Question: The fiddle (it's a skeleton of my actual code): <URL>
The code:
CSS
'''
*
{
-webkit-box-sizing: border-box;
-moz-box-sizing: border-box;
box-sizing: border-box;
margin: 0; padding: 0;
}
html
{
height: 100%;
}
body
{
height: 100%;
background: #FEFFFB;
font-family: arial, verdana;
}
#layoutContainer
{
width: 100%;
height: 100%;
top: 0px;
left: 0px;
position: fixed;
}
#iframeHeader
{
width: 100%;
height: 50px;
border: 0;
}
#iframeStatusBar
{
width: 100%;
height: 15px;
border: 0;
}
#iframeMainMenu
{
width: 200px;
height: 100%;
}
#iframeCenterContent
{
width: 100%;
height: 100%;
top: 65px;
left: 200px;
position: fixed;
}
#iframeFooter
{
width: 100%;
height: 50px;
bottom: 0px;
left: 200px;
position: fixed;
}
'''
HTML
'''
<div id="layoutContainer">
<iframe id="iframeHeader" src="#" frameborder="0" hspace="0" vspace="0" marginheight="0" marginwidth="0"></iframe>
<iframe id="iframeStatusBar" src="#" frameborder="0" hspace="0" vspace="0" marginheight="0" marginwidth="0"></iframe>
<iframe id="iframeMainMenu" src="#"></iframe>
<iframe id="iframeCenterContent" src="#"></iframe>
<iframe id="iframeFooter" src="#"></iframe>
</div>
'''
And when I run my actual code in Chrome, it shows up as grey borders as shown in this image:

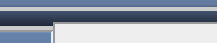
Answer: just add this to your CSS:
'''
iframe {
border: 0;
}
'''
See snippet below:
'''
* {
-webkit-box-sizing: border-box;
-moz-box-sizing: border-box;
box-sizing: border-box;
margin: 0;
padding: 0;
}
html {
height: 100%;
}
body {
height: 100%;
background: #FEFFFB;
font-family: arial, verdana;
}
/*ADD THIS BELOW */
iframe {
border: 0 ;
}
/*END*/
#layoutContainer {
width: 100%;
height: 100%;
top: 0px;
left: 0px;
position: fixed;
}
#iframeHeader {
width: 100%;
height: 50px;
border: 0;
}
#iframeStatusBar {
width: 100%;
height: 15px;
border: 0;
}
#iframeMainMenu {
width: 200px;
height: 100%;
}
#iframeCenterContent {
width: 100%;
height: 100%;
top: 65px;
left: 200px;
position: fixed;
}
#iframeFooter {
width: 100%;
height: 50px;
bottom: 0px;
left: 200px;
position: fixed;
}
'''
'''
<div id="layoutContainer">
<iframe id="iframeHeader" src="#" frameborder="0" hspace="0" vspace="0" marginheight="0" marginwidth="0"></iframe>
<iframe id="iframeStatusBar" src="#" frameborder="0" hspace="0" vspace="0" marginheight="0" marginwidth="0"></iframe>
<iframe id="iframeMainMenu" src="#"></iframe>
<iframe id="iframeCenterContent" src="#"></iframe>
<iframe id="iframeFooter" src="#"></iframe>
</div>
'''